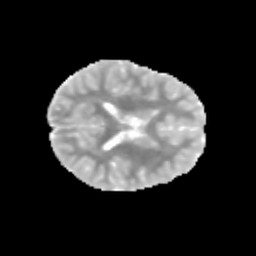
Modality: MD
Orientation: axial
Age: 11
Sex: male
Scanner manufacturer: siemens
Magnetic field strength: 3 T
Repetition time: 3.8 s
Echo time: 0.07 s